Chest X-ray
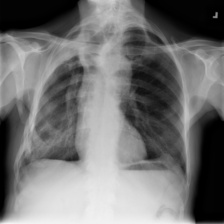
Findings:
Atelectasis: negative
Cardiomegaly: negative
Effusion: negative
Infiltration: negative
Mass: negative
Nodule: positive
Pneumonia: negative
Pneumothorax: negative
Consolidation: negative
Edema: negative
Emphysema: negative
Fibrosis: negative
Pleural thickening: negative
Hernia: negative